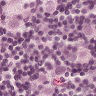
Metastatic tissue present: yes